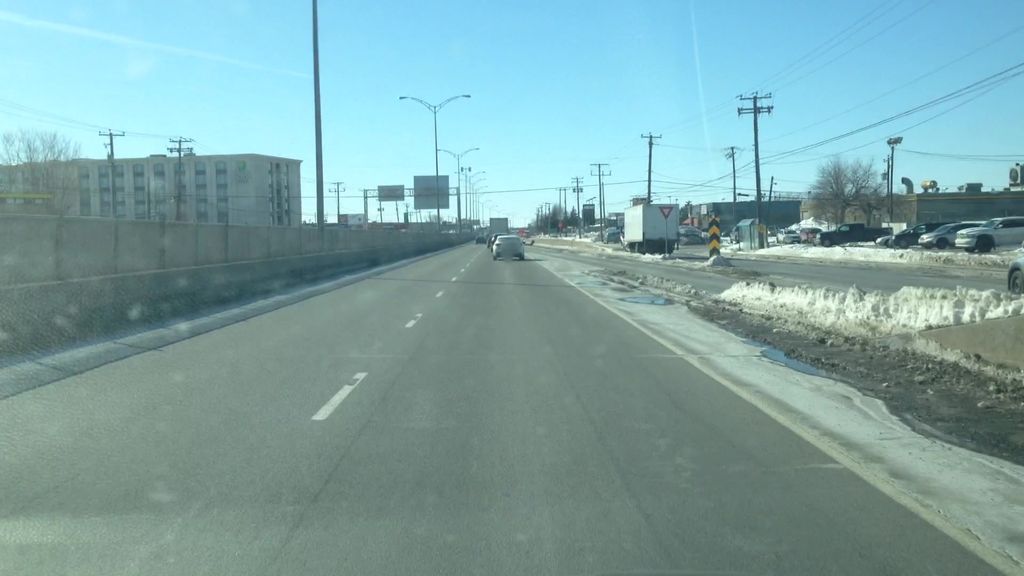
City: montreal